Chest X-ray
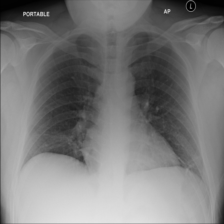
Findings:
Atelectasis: negative
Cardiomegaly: negative
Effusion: negative
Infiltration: negative
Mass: negative
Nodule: negative
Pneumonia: negative
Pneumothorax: negative
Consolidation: negative
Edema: negative
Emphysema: negative
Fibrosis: negative
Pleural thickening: negative
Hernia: negative